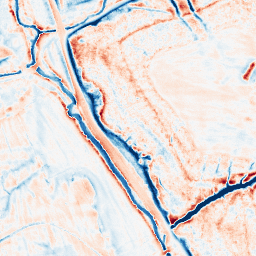
Category: edge_preserving
Decomposition family: anisotropic_diffusion
Decomposition parameters: iterations: 50
kappa: 10
gamma: 0.15
Upsampling method: quintic
Upsampling parameters: scale: 4
Upsampling scale: 4